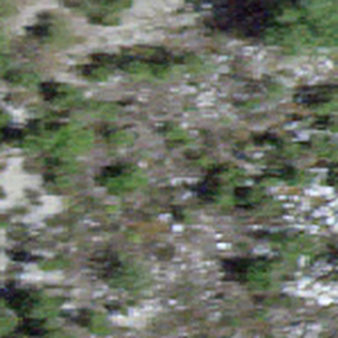
Label: other